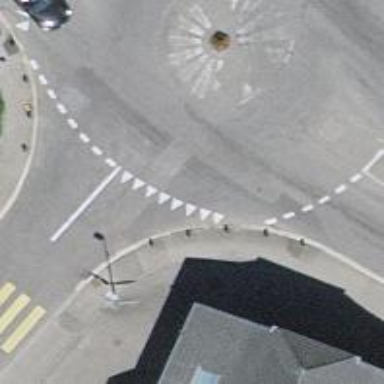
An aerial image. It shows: Secondary road around roundabout.